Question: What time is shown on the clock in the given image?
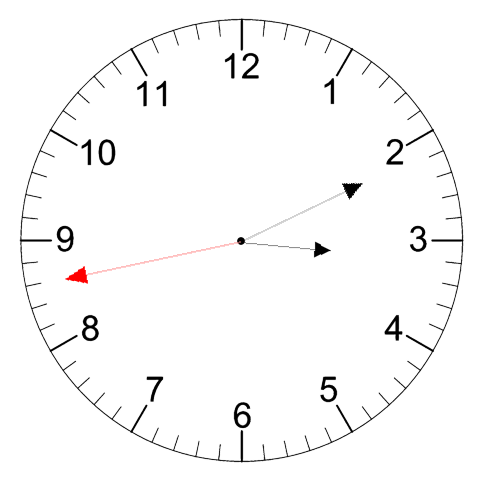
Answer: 03:10:43